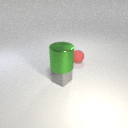
large green metal cylinder above small gray rubber cube